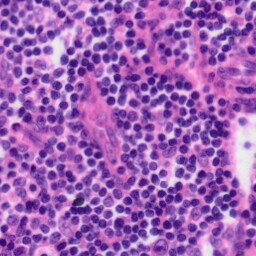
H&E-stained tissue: Tonsil